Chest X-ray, PA view. Patient: 55 years old, sex F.
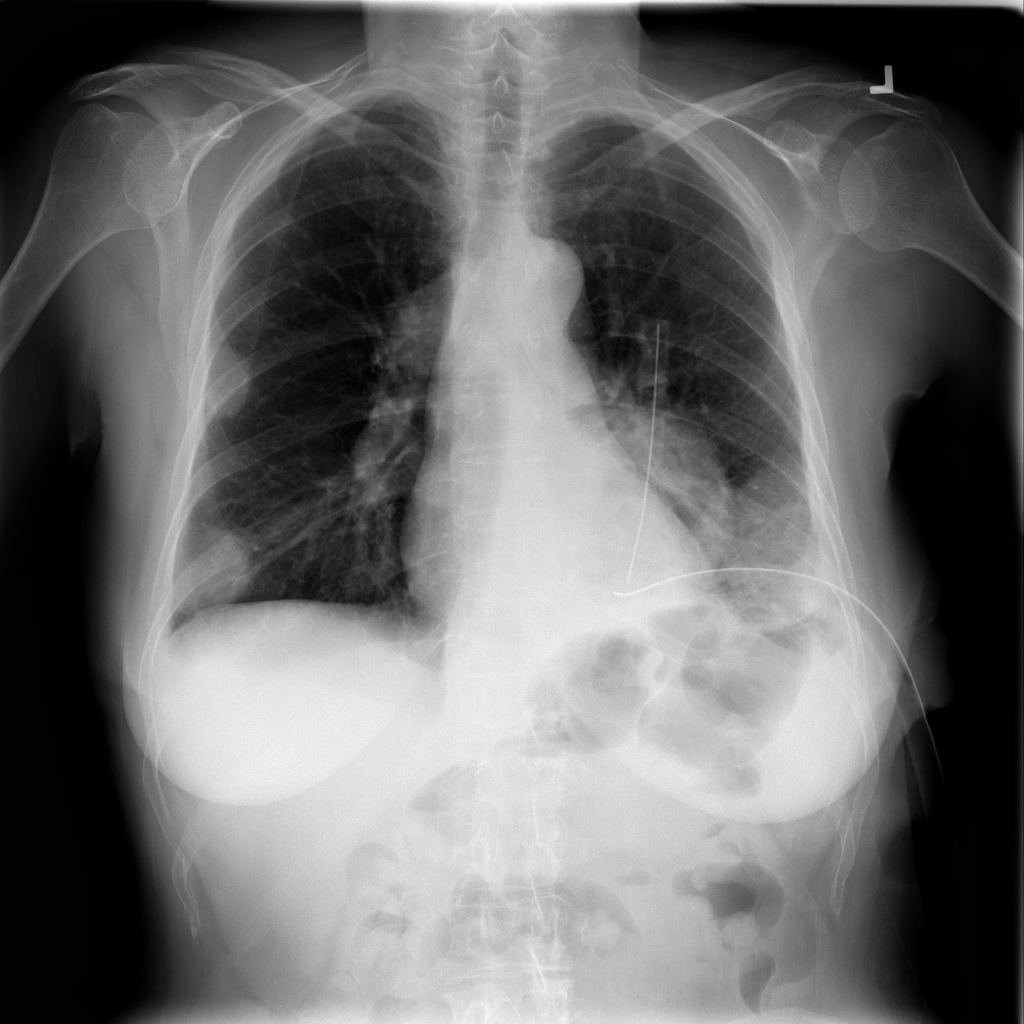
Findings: Mass